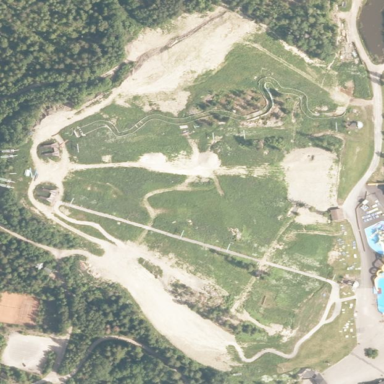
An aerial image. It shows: Winter sports sports centre with downhill skiing piste. The piste is groomed in mogul style.